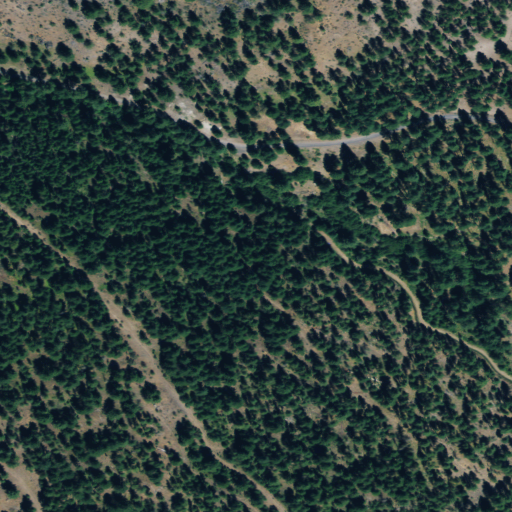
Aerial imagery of valley in Oregon named Thompson Gulch containing evergreen forest, shrub, and grassland